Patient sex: M
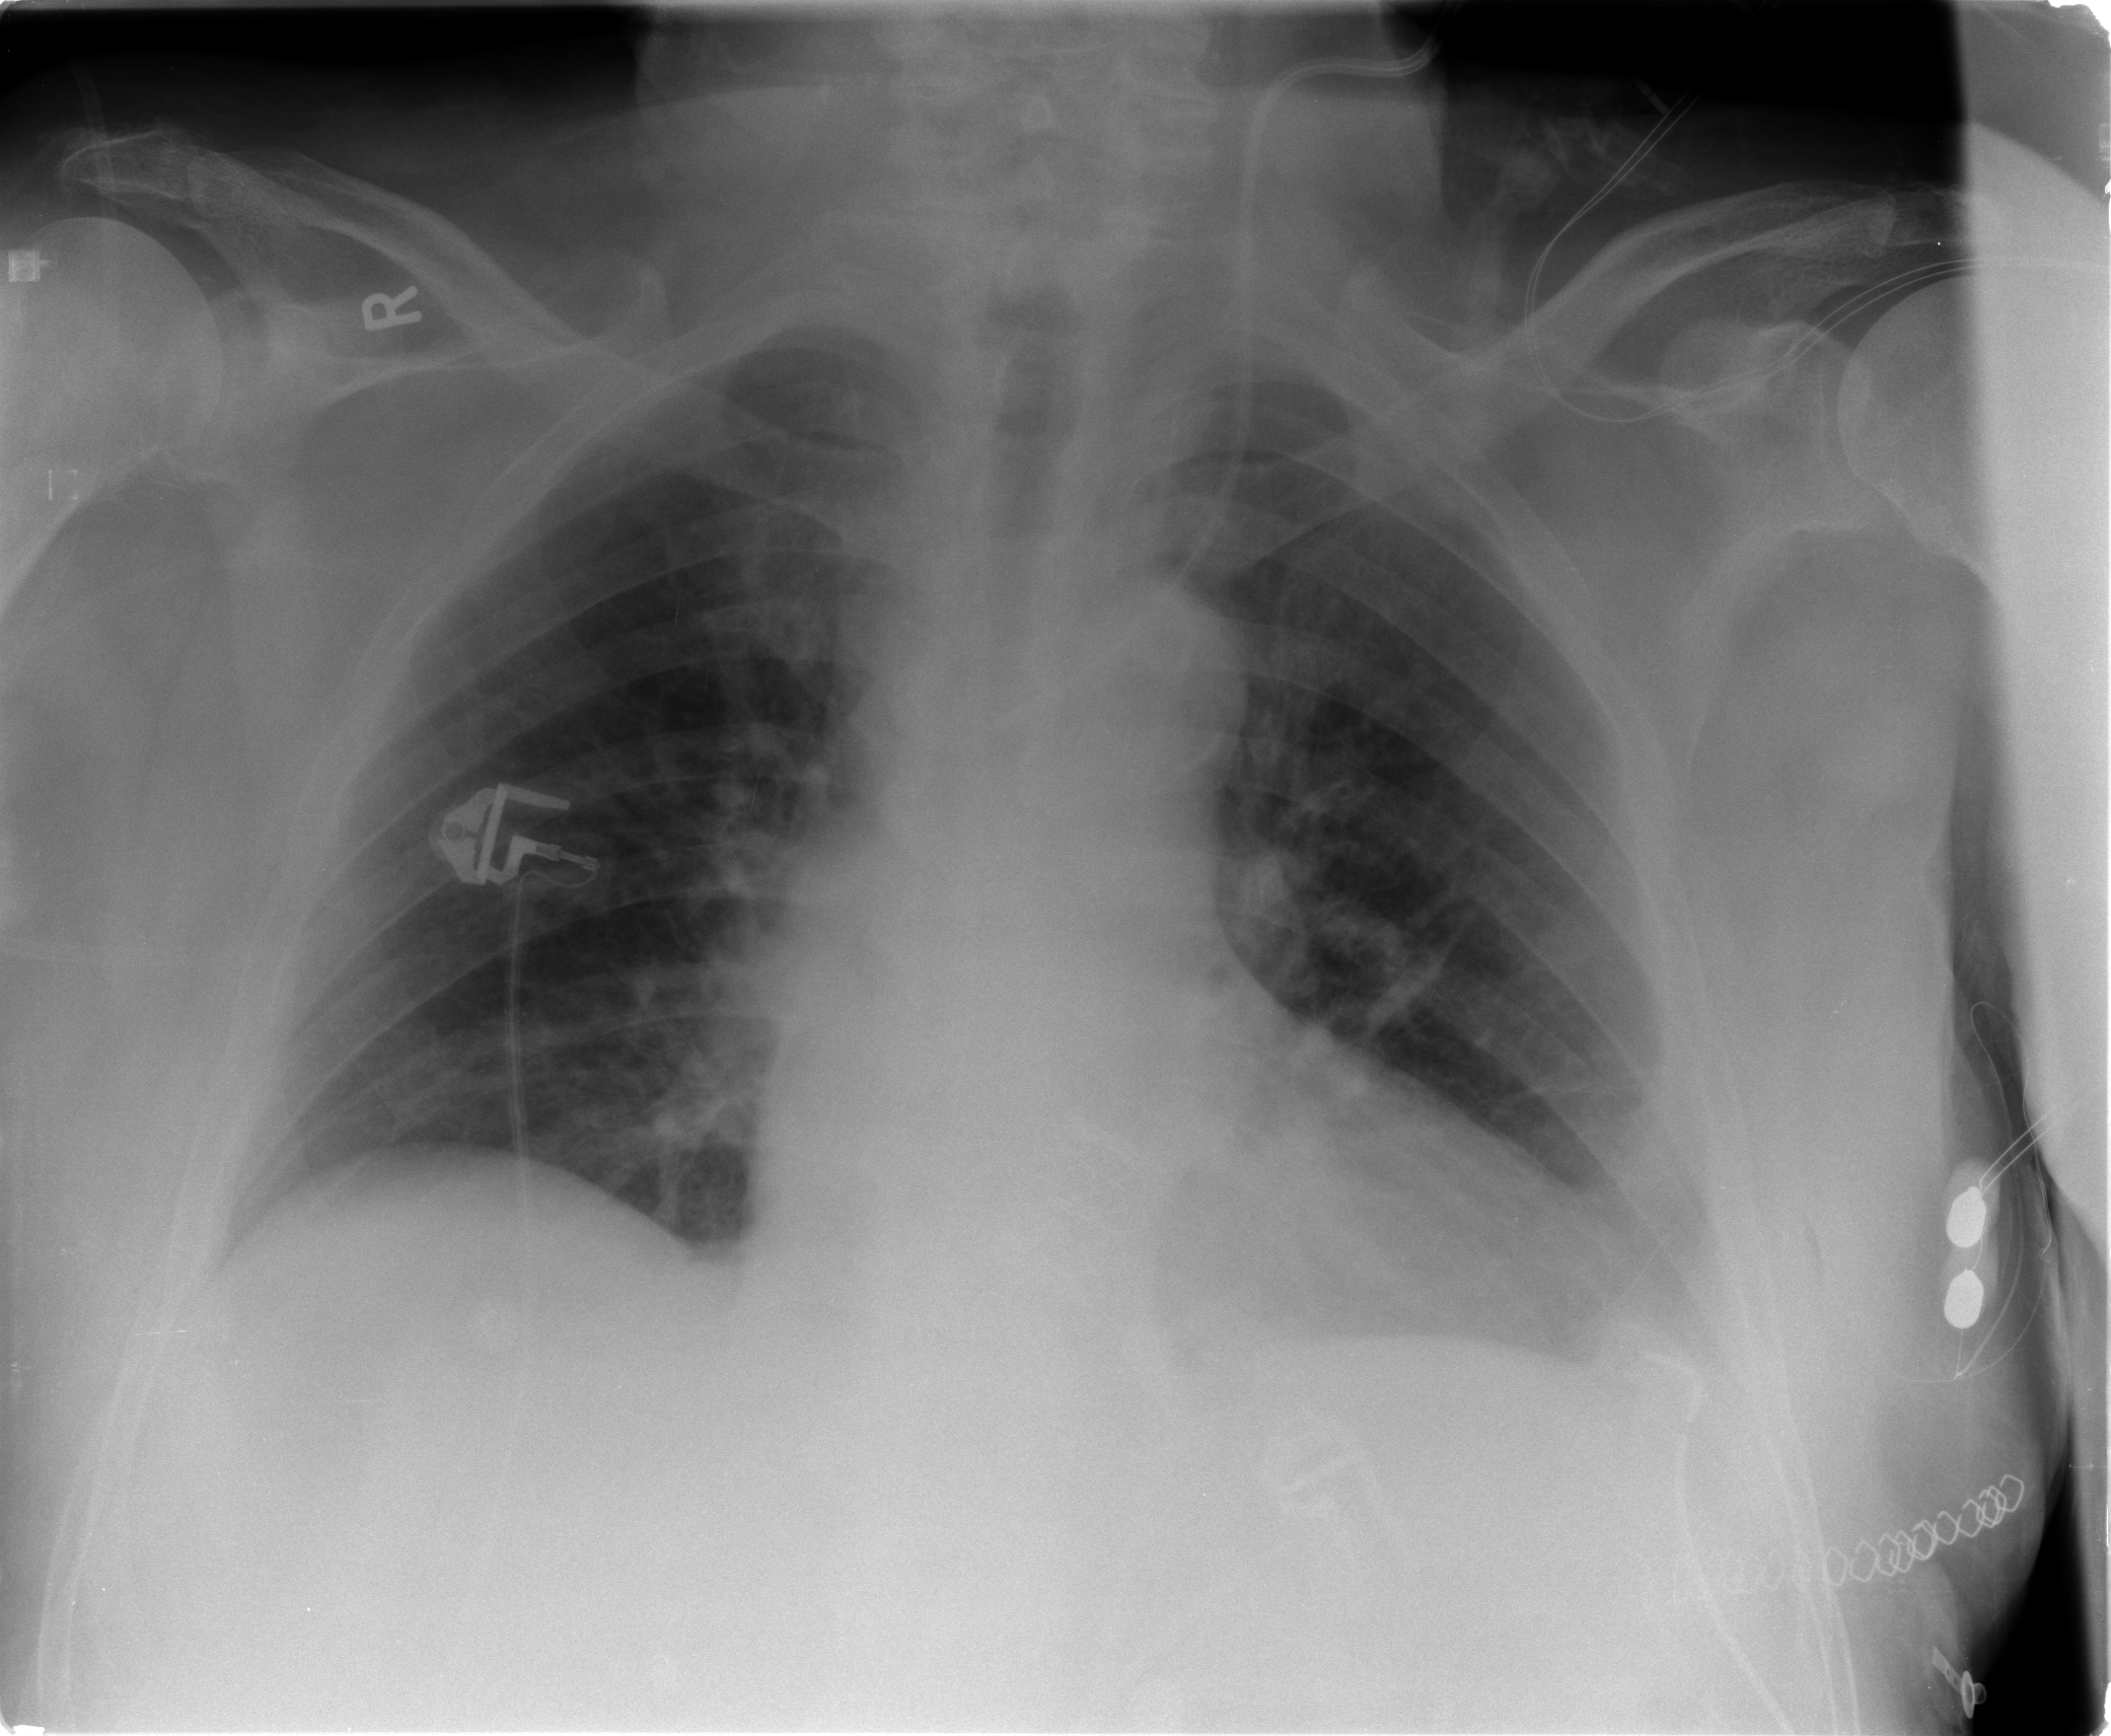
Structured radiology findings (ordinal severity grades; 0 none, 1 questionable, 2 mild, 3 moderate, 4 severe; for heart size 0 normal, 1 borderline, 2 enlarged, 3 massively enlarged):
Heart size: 0
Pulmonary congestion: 1
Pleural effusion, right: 0
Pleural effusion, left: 1
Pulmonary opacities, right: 1
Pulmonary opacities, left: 0
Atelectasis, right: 2
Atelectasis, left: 2